Interaction volume radius: 5 \u00c5
Interaction volume height: 15 \u00c5
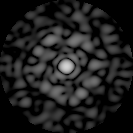
Disorder parameter: 0.8382